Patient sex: M
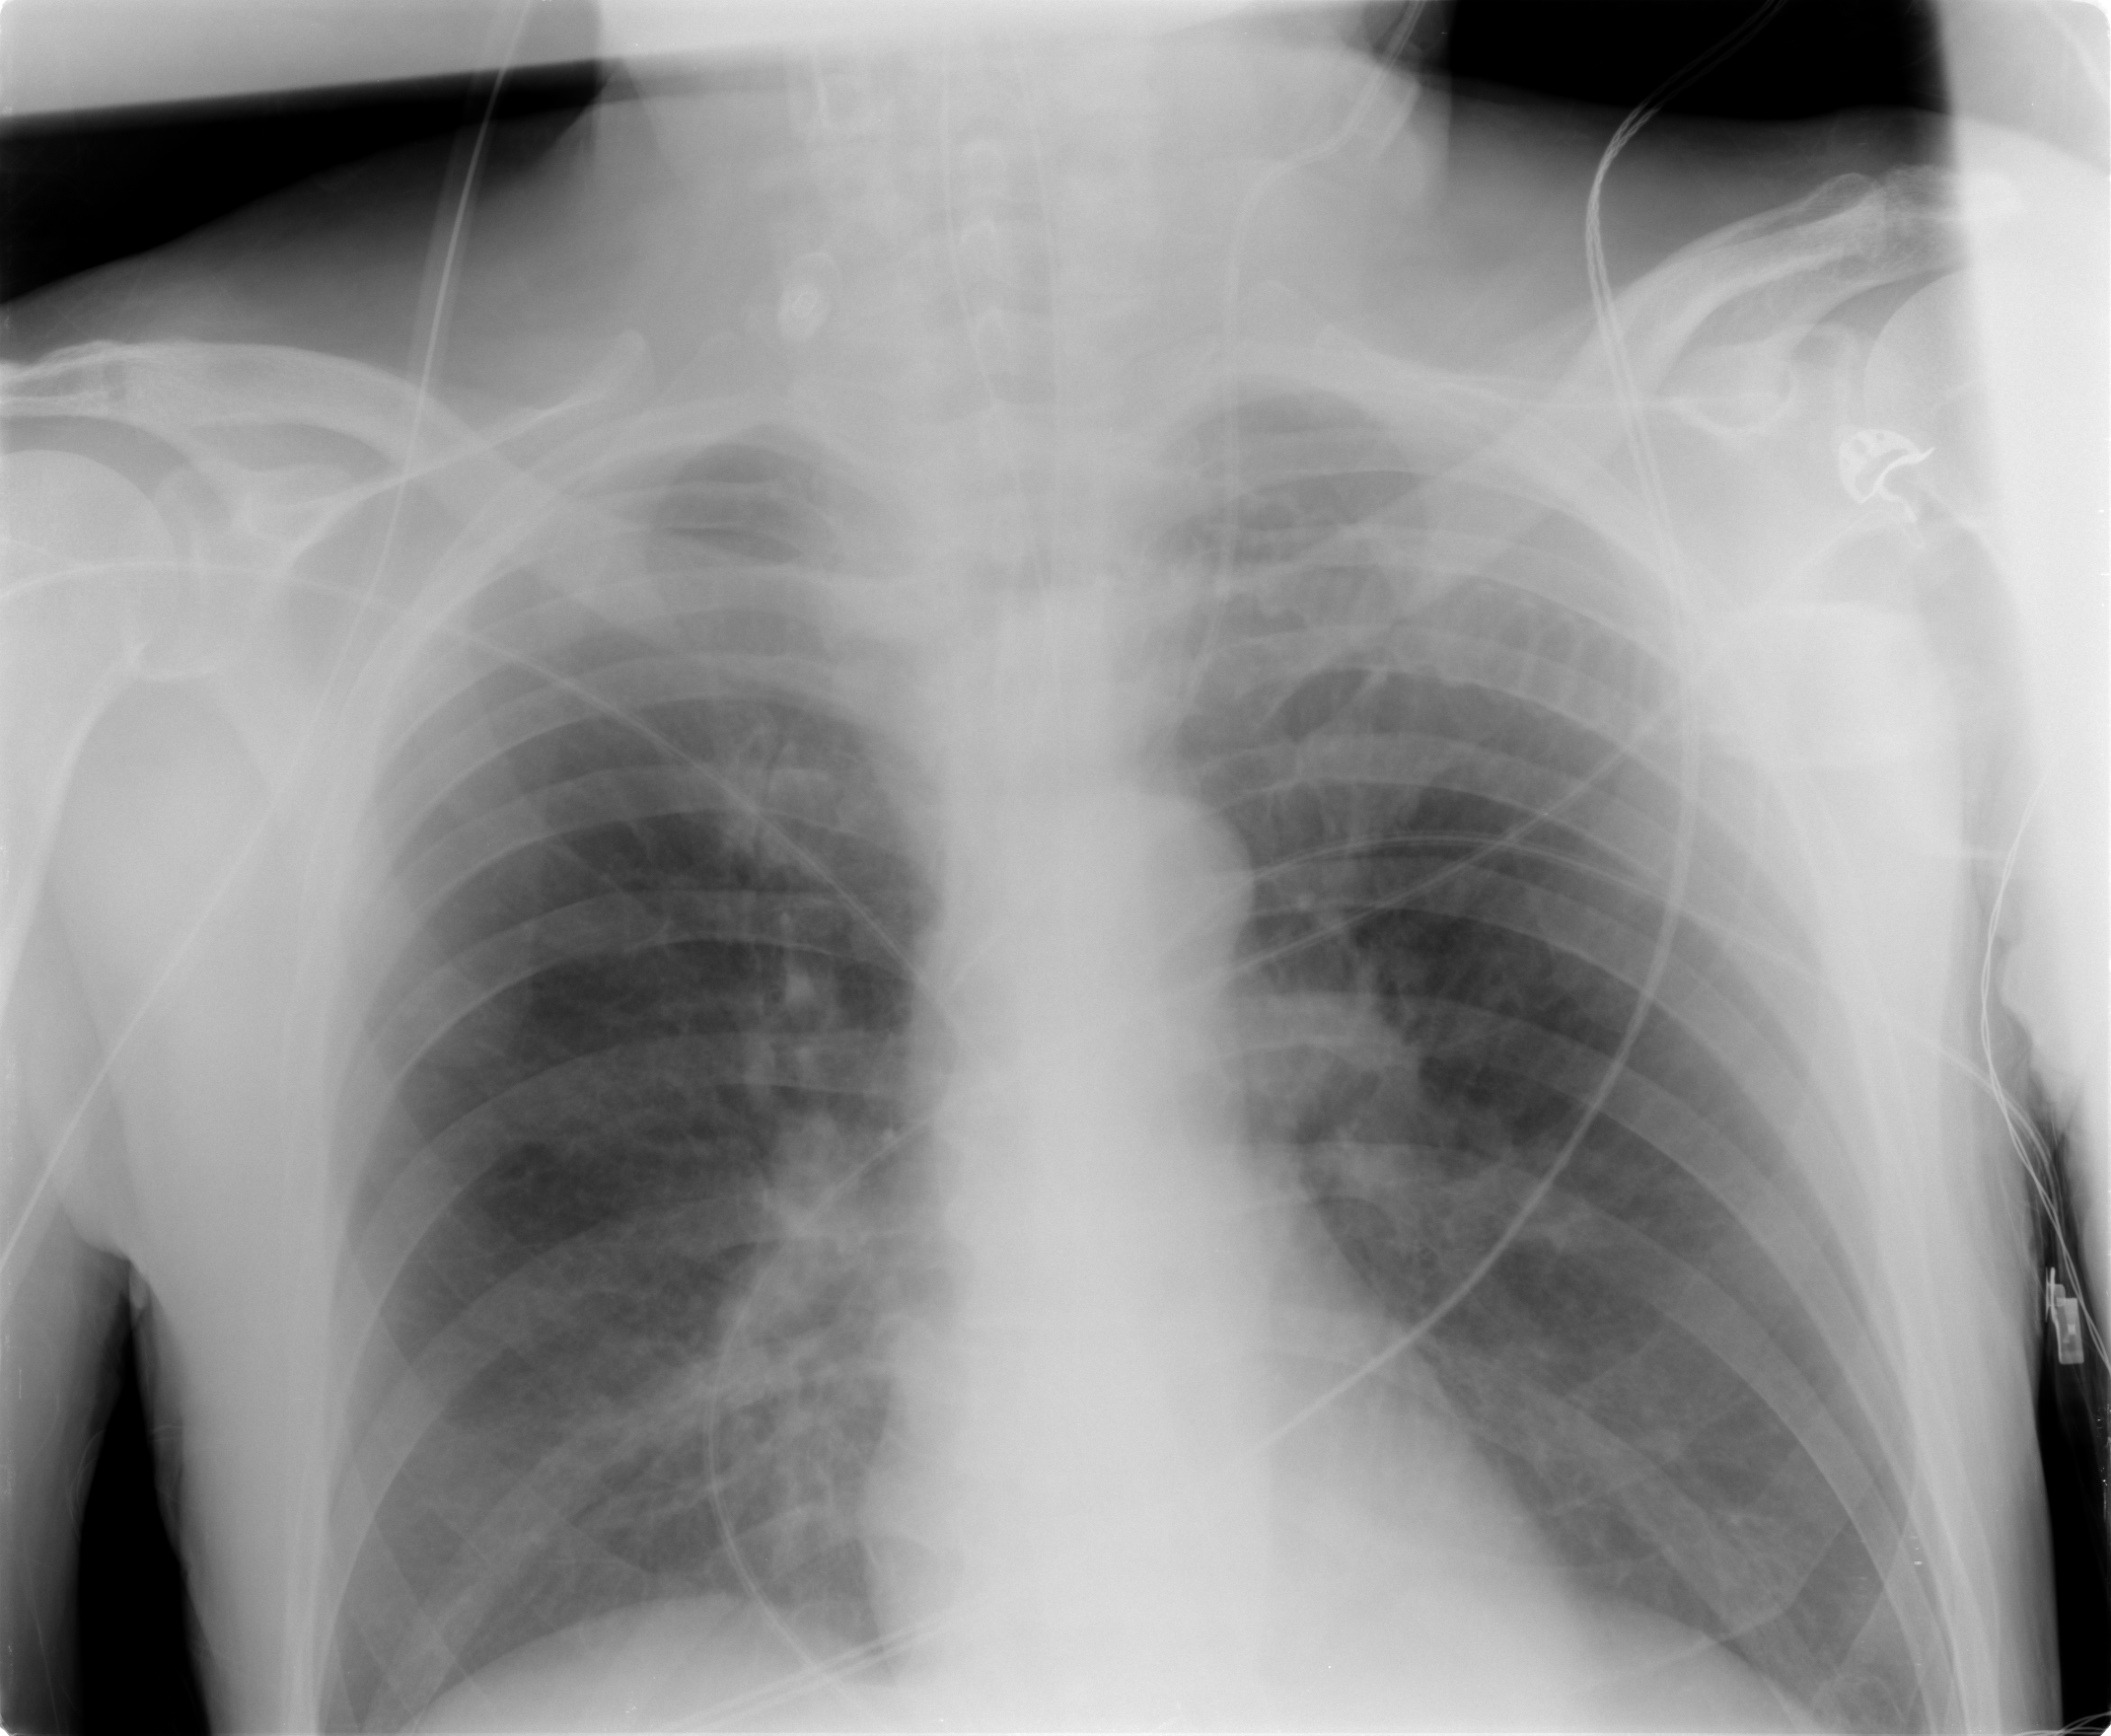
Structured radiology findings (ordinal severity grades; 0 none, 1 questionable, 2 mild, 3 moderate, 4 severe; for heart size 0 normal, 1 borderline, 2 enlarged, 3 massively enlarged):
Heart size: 0
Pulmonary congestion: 2
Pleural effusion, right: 0
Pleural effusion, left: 0
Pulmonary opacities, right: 0
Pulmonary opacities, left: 0
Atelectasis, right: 0
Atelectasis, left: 0